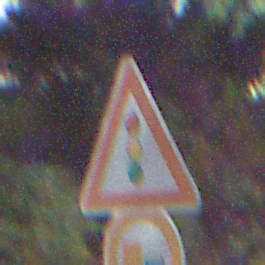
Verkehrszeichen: Lichtzeichenanlage
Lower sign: UeberholverbotKraftfahrzeuge
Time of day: Night
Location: Outdoor (Suburban)
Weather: PartlyCloudy
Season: NotSpecified
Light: Artificial